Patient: sex M, age 32
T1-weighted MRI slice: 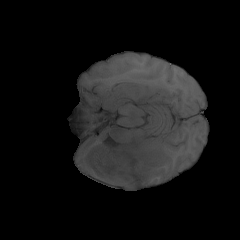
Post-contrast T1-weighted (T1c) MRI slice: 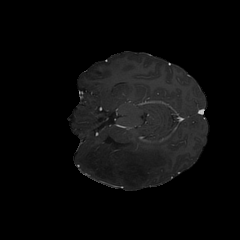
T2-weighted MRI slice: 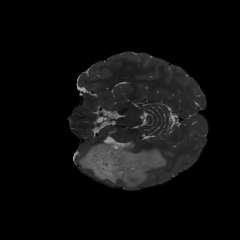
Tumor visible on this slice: yes
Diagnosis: Astrocytoma, IDH-mutant
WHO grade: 2